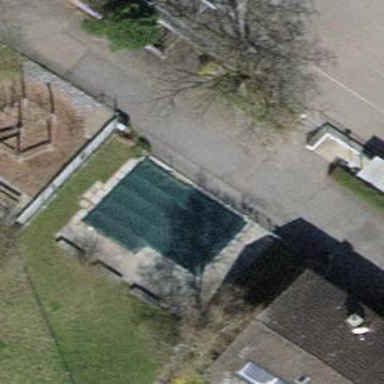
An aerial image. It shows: Swimming pool located in leisure land.